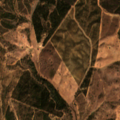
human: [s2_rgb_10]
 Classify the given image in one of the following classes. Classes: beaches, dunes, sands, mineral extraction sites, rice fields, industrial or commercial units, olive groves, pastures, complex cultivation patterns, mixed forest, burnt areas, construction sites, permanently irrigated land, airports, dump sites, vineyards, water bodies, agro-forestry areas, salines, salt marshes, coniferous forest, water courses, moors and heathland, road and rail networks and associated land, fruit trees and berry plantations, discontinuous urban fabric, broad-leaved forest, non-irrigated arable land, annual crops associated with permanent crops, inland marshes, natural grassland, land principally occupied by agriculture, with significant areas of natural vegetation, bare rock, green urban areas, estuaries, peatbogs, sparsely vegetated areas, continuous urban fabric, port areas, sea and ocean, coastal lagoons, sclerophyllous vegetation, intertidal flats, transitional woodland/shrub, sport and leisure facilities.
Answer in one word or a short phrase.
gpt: pastures, agro-forestry areas, broad-leaved forest, transitional woodland/shrub